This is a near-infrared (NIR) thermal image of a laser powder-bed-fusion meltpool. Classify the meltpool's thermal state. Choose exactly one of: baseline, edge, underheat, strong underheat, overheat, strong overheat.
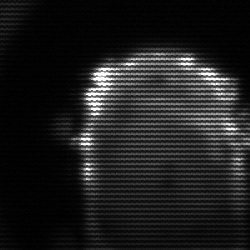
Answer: baseline